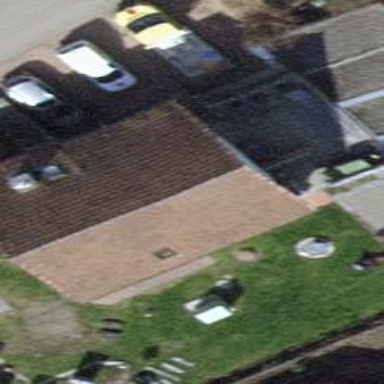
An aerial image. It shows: Detached building with gabled roof.